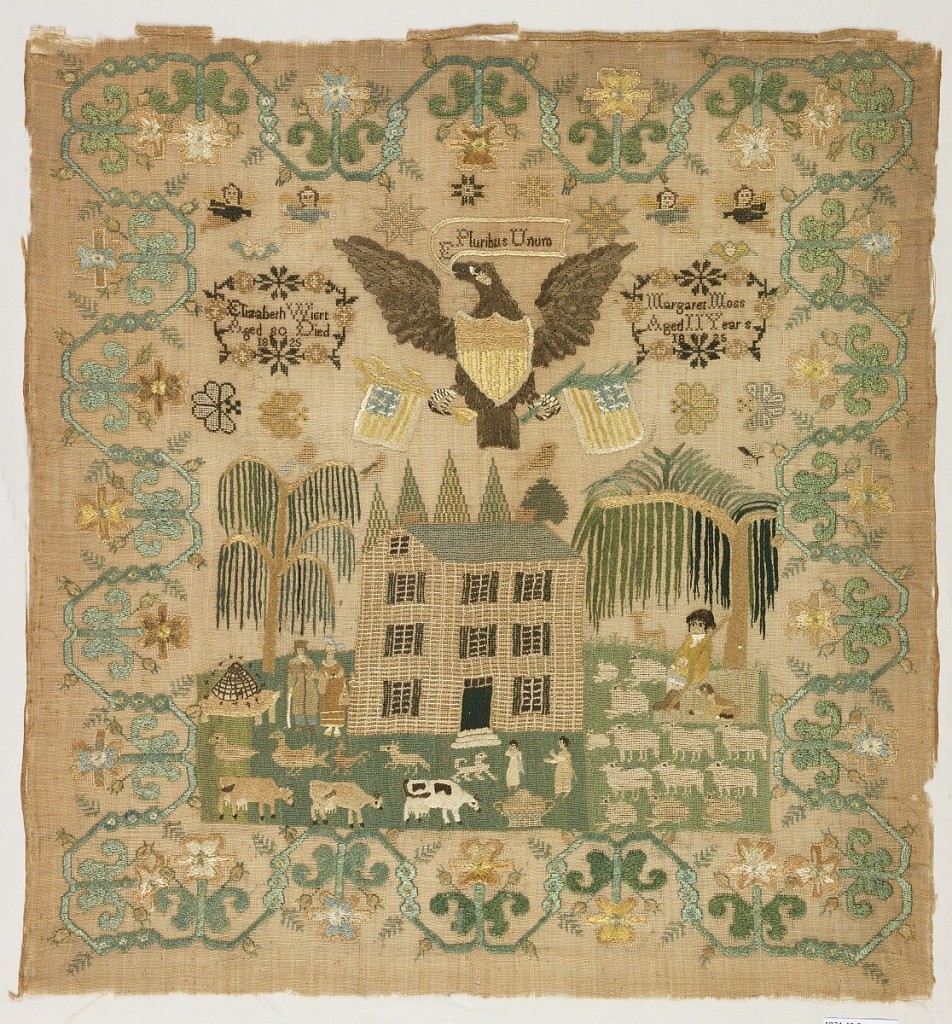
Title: Sampler
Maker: Margaret Moss, American
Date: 1825
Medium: silk embroidery on linen foundation Technique: embroidered in satin, cross, stem, chain, and buttonhole stitches on plain weave foundation
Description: Inside a scrolling floral vine border, a rural landscape with a large house, weeping willow trees, a shepherd with a flock of sheep, cows, ducks, a beehive, children playing and a man and woman strolling.  Above the house is a large eagle with a banner reading "E Pluribus Unum," flanked by two cartouches with inscriptions.